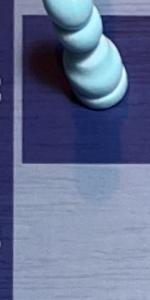
Label: Empty